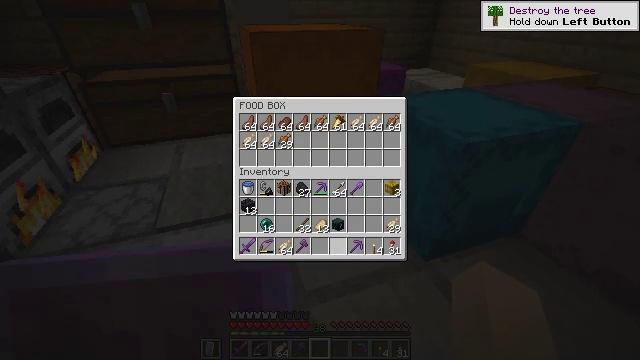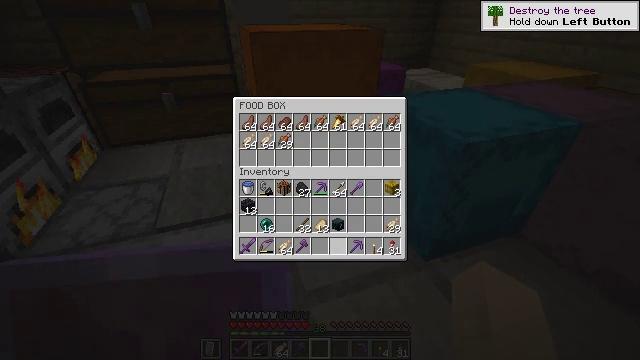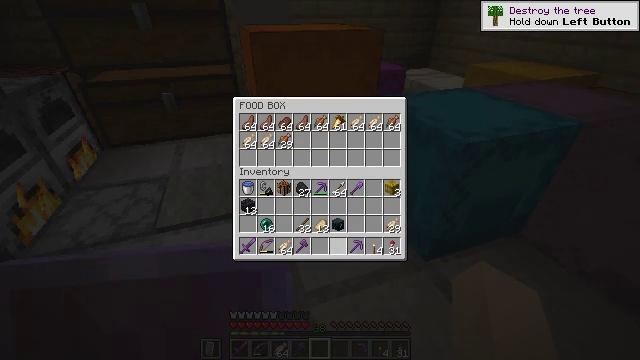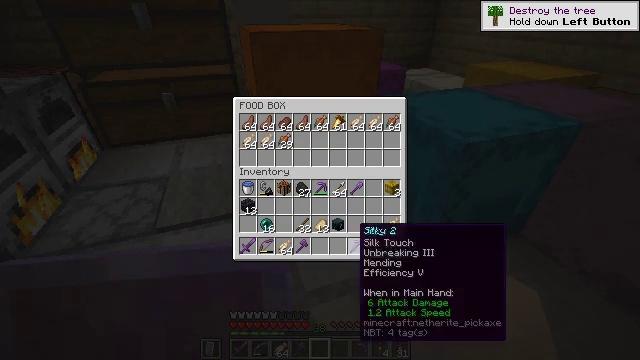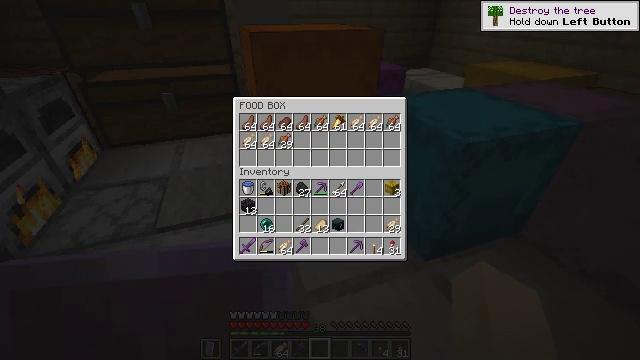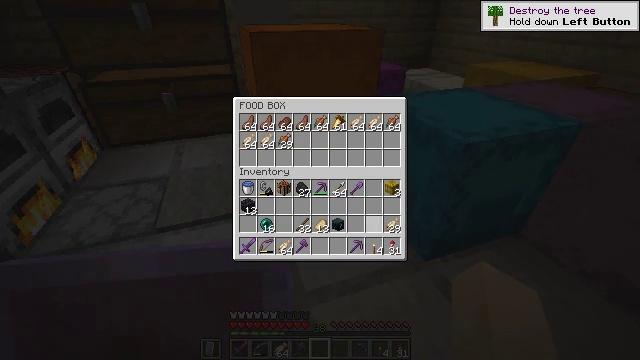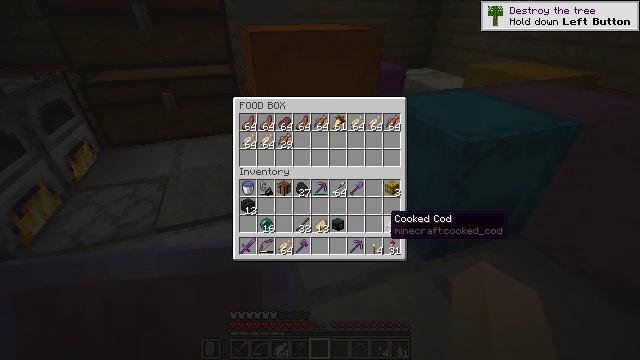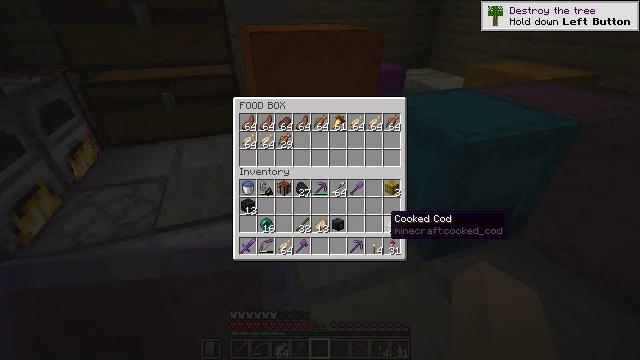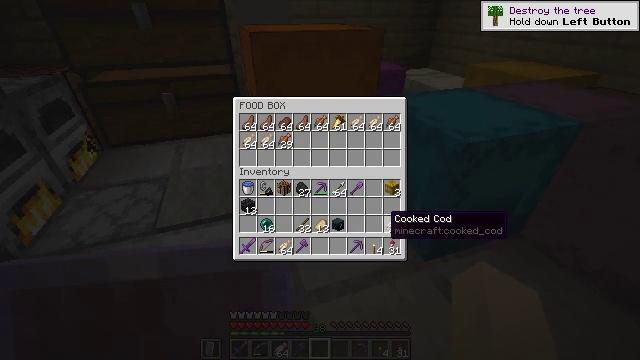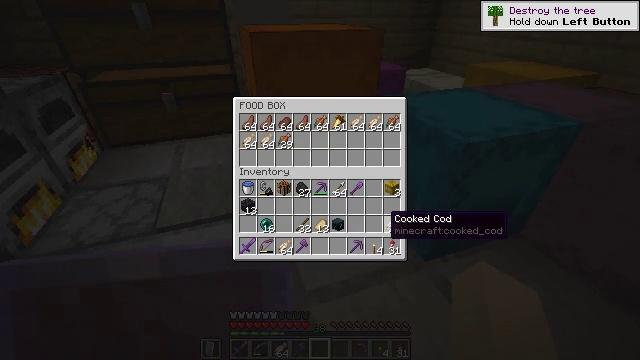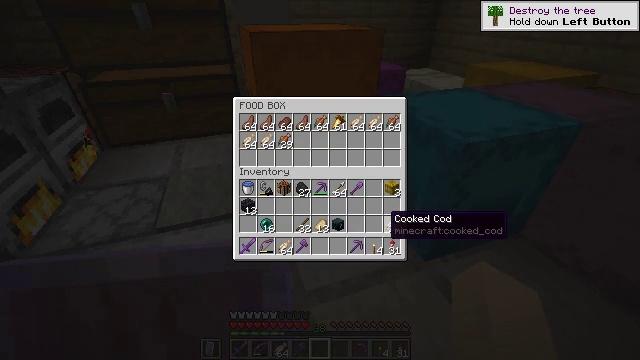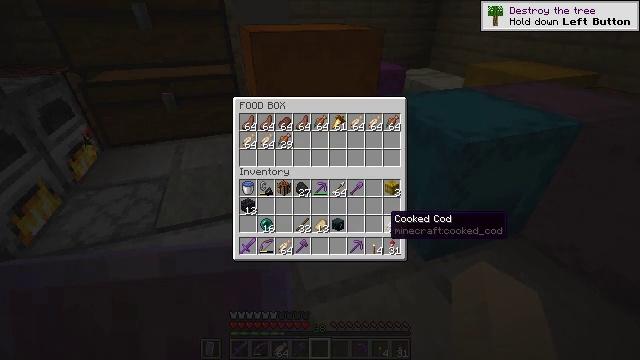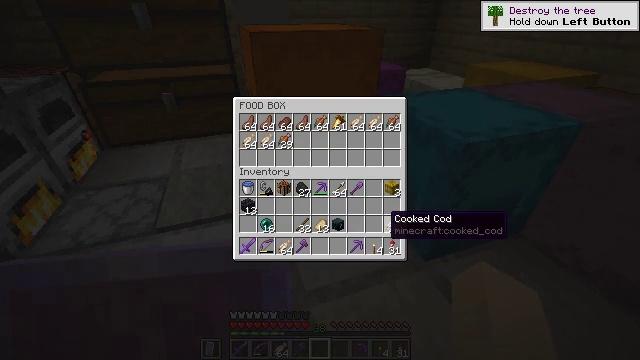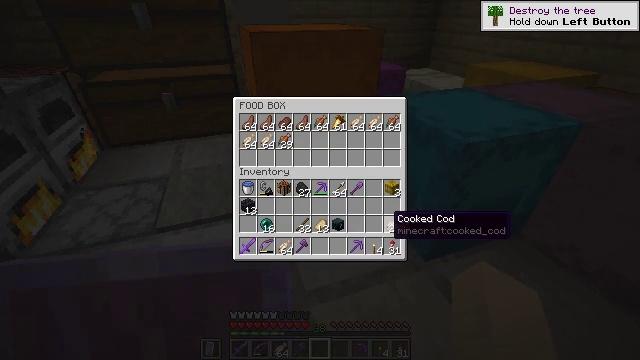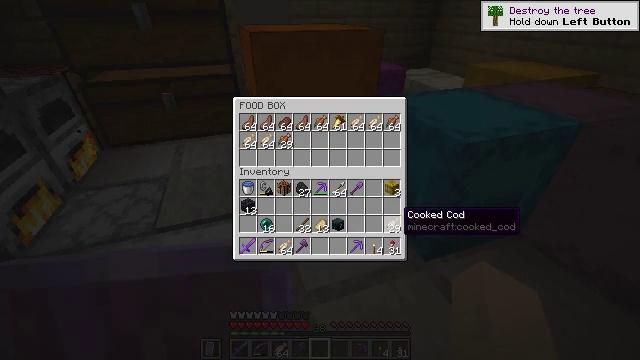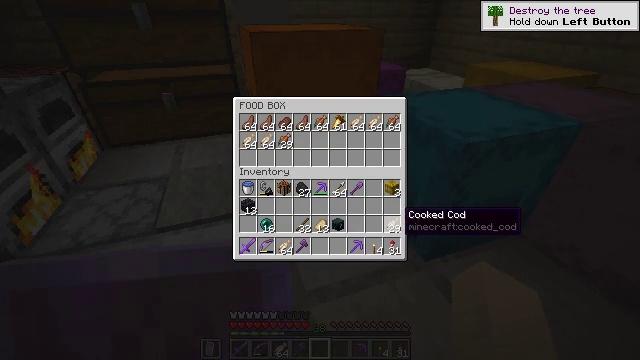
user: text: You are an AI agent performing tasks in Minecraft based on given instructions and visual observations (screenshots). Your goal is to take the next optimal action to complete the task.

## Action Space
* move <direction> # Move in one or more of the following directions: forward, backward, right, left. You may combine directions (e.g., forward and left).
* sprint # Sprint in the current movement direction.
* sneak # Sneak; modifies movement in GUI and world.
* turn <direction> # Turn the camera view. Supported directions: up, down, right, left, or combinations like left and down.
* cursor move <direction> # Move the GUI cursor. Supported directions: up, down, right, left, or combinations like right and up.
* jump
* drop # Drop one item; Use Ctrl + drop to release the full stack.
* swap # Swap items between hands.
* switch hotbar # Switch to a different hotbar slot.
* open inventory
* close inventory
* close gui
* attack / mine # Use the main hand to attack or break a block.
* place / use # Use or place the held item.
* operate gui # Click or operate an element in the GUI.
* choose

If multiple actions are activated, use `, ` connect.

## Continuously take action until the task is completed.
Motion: motion action
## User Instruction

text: Break the orange shulker box to pick it up.
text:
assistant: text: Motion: no_op
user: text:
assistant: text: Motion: no_op
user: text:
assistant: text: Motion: turn right
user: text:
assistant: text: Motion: turn right
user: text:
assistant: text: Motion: turn right
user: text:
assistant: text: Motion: turn right
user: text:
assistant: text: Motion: no_op
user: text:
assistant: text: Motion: no_op
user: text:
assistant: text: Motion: no_op
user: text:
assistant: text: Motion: no_op
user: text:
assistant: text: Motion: no_op
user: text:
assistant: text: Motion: no_op
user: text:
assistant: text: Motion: sneak
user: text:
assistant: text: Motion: sneak, turn right
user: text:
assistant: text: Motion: sneak
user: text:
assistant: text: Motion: sneak
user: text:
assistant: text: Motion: sneak
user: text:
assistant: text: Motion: sneak
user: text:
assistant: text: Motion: sneak
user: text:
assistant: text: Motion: sneak, turn left
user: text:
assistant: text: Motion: sneak, turn left
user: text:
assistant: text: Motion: sneak, turn left and down
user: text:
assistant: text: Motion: sneak
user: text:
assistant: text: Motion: sneak
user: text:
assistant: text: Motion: sneak
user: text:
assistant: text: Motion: sneak
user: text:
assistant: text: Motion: sneak, turn left
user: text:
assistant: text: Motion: sneak
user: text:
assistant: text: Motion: sneak
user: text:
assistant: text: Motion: sneak